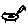
Label: bird